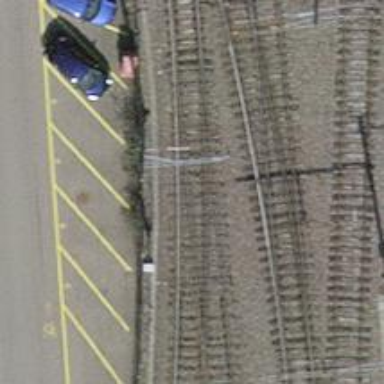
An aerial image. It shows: Railway yard with one track.